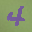
Label: 4